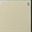
Piece: xx